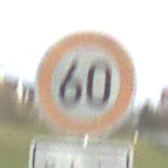
Verkehrszeichen: Geschwindigkeit60
Zusatzzeichen unten: HinweisDurchVerbaleAngabe8
Umgebung: Outdoor, Suburban
Tageszeit: SunriseSunset
Wetter: PartlyCloudy
Licht: Natural
Jahreszeit: NotSpecified
Kontrast: MediumContrast